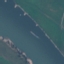
Land use / land cover: River